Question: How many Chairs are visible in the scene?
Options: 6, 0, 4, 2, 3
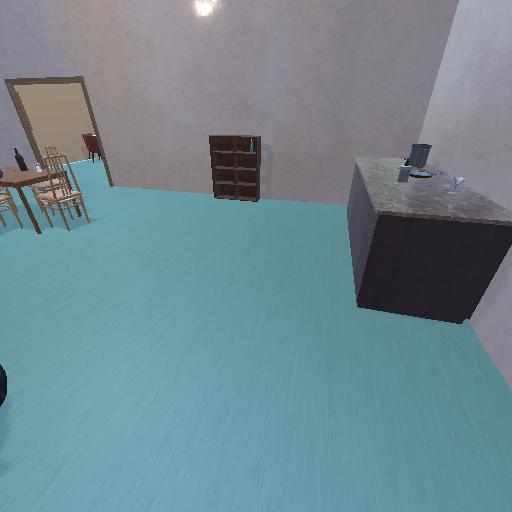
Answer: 6